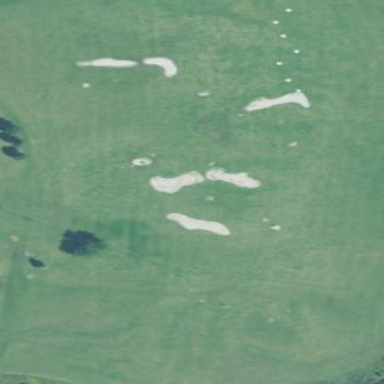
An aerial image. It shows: Grassy area designated as golf fairway.